Question: I'm trying to write an automated deployment application that runs on one box but deploys to a remote QA server. Basically each time a branch is created in source control my automated deployment tool will deploy the application. Right now the code all deploys but IIS doesn't like the nested web.config files unless I use the "Convert to Application" function.
Notice in the below screenshot that for the Test-Site which was just created for the new "Test-Site" branch that the folders "Analyze", "Investigate", "Measure" and "Score" aren't applications like the RevECurrent and RevENew have above for those folders.

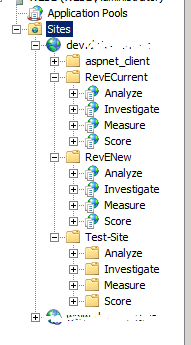
Answer: Check the <URL>, it will allow you to interact with IIS. I have used it to add/remove bindings, add sites, etc... I would assume it would let you create application folders under a Web Site as well.